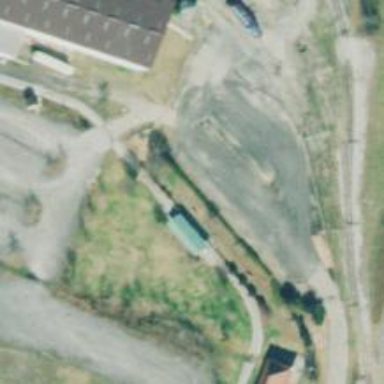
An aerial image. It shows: Miniature railway tunnel designed as building passage.